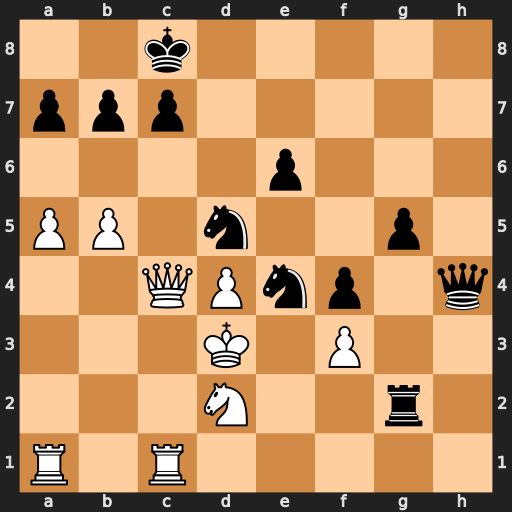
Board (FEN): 2k5/ppp5/4p3/PP1n2p1/2QPnp1q/3K1P2/3N2r1/R1R5
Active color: w
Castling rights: -
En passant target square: -
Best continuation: Nxe4 Qh3 Rf1